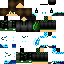
A male human skin with dark skin, wearing brown long hair dressed in a green hoodie and black pants, featuring a closed mouth.